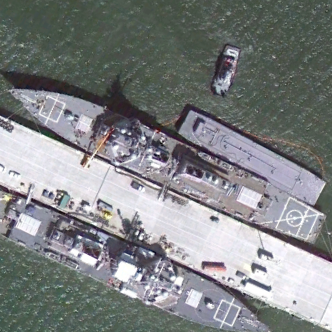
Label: destroyer